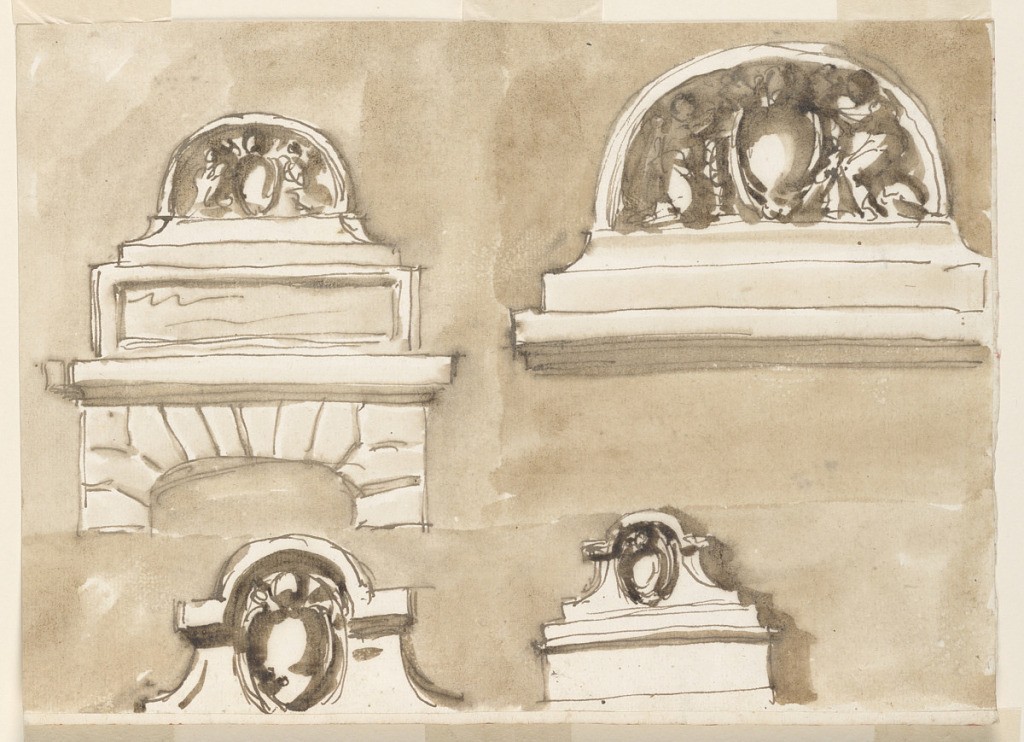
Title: Designs for an overdoor with a papal escutcheon
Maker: Giuseppe Barberi, Italian, 1746–1809
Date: ca. 1790
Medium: Pen and brown ink, brush and brown wash
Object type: Drawing
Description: Horizontal rectangle. Left row: Above: below is the upper part of the doorframe, in rustic. It is bordered above by moldings, upon which stands an oblong panel for an inscription. Above it stands a base with a couch, in which the escutcheon is supprted by two angels. Below: a slightly obliquely shown attic, pediment with the escutcheon below the half circular part of the rim. Right row: like the upper design at left, without the tablet and the doorframe. Below: like the design at left the pediment standing upon a pedestal. Colored background.